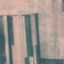
Land use / land cover class: AnnualCrop